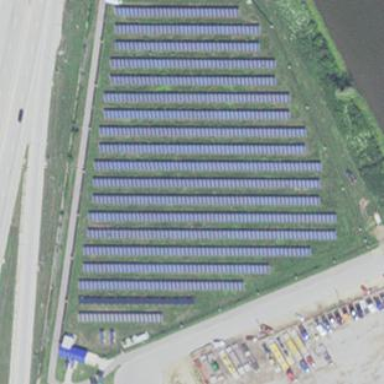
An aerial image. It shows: Solar power plant using photovoltaic technology.